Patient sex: M
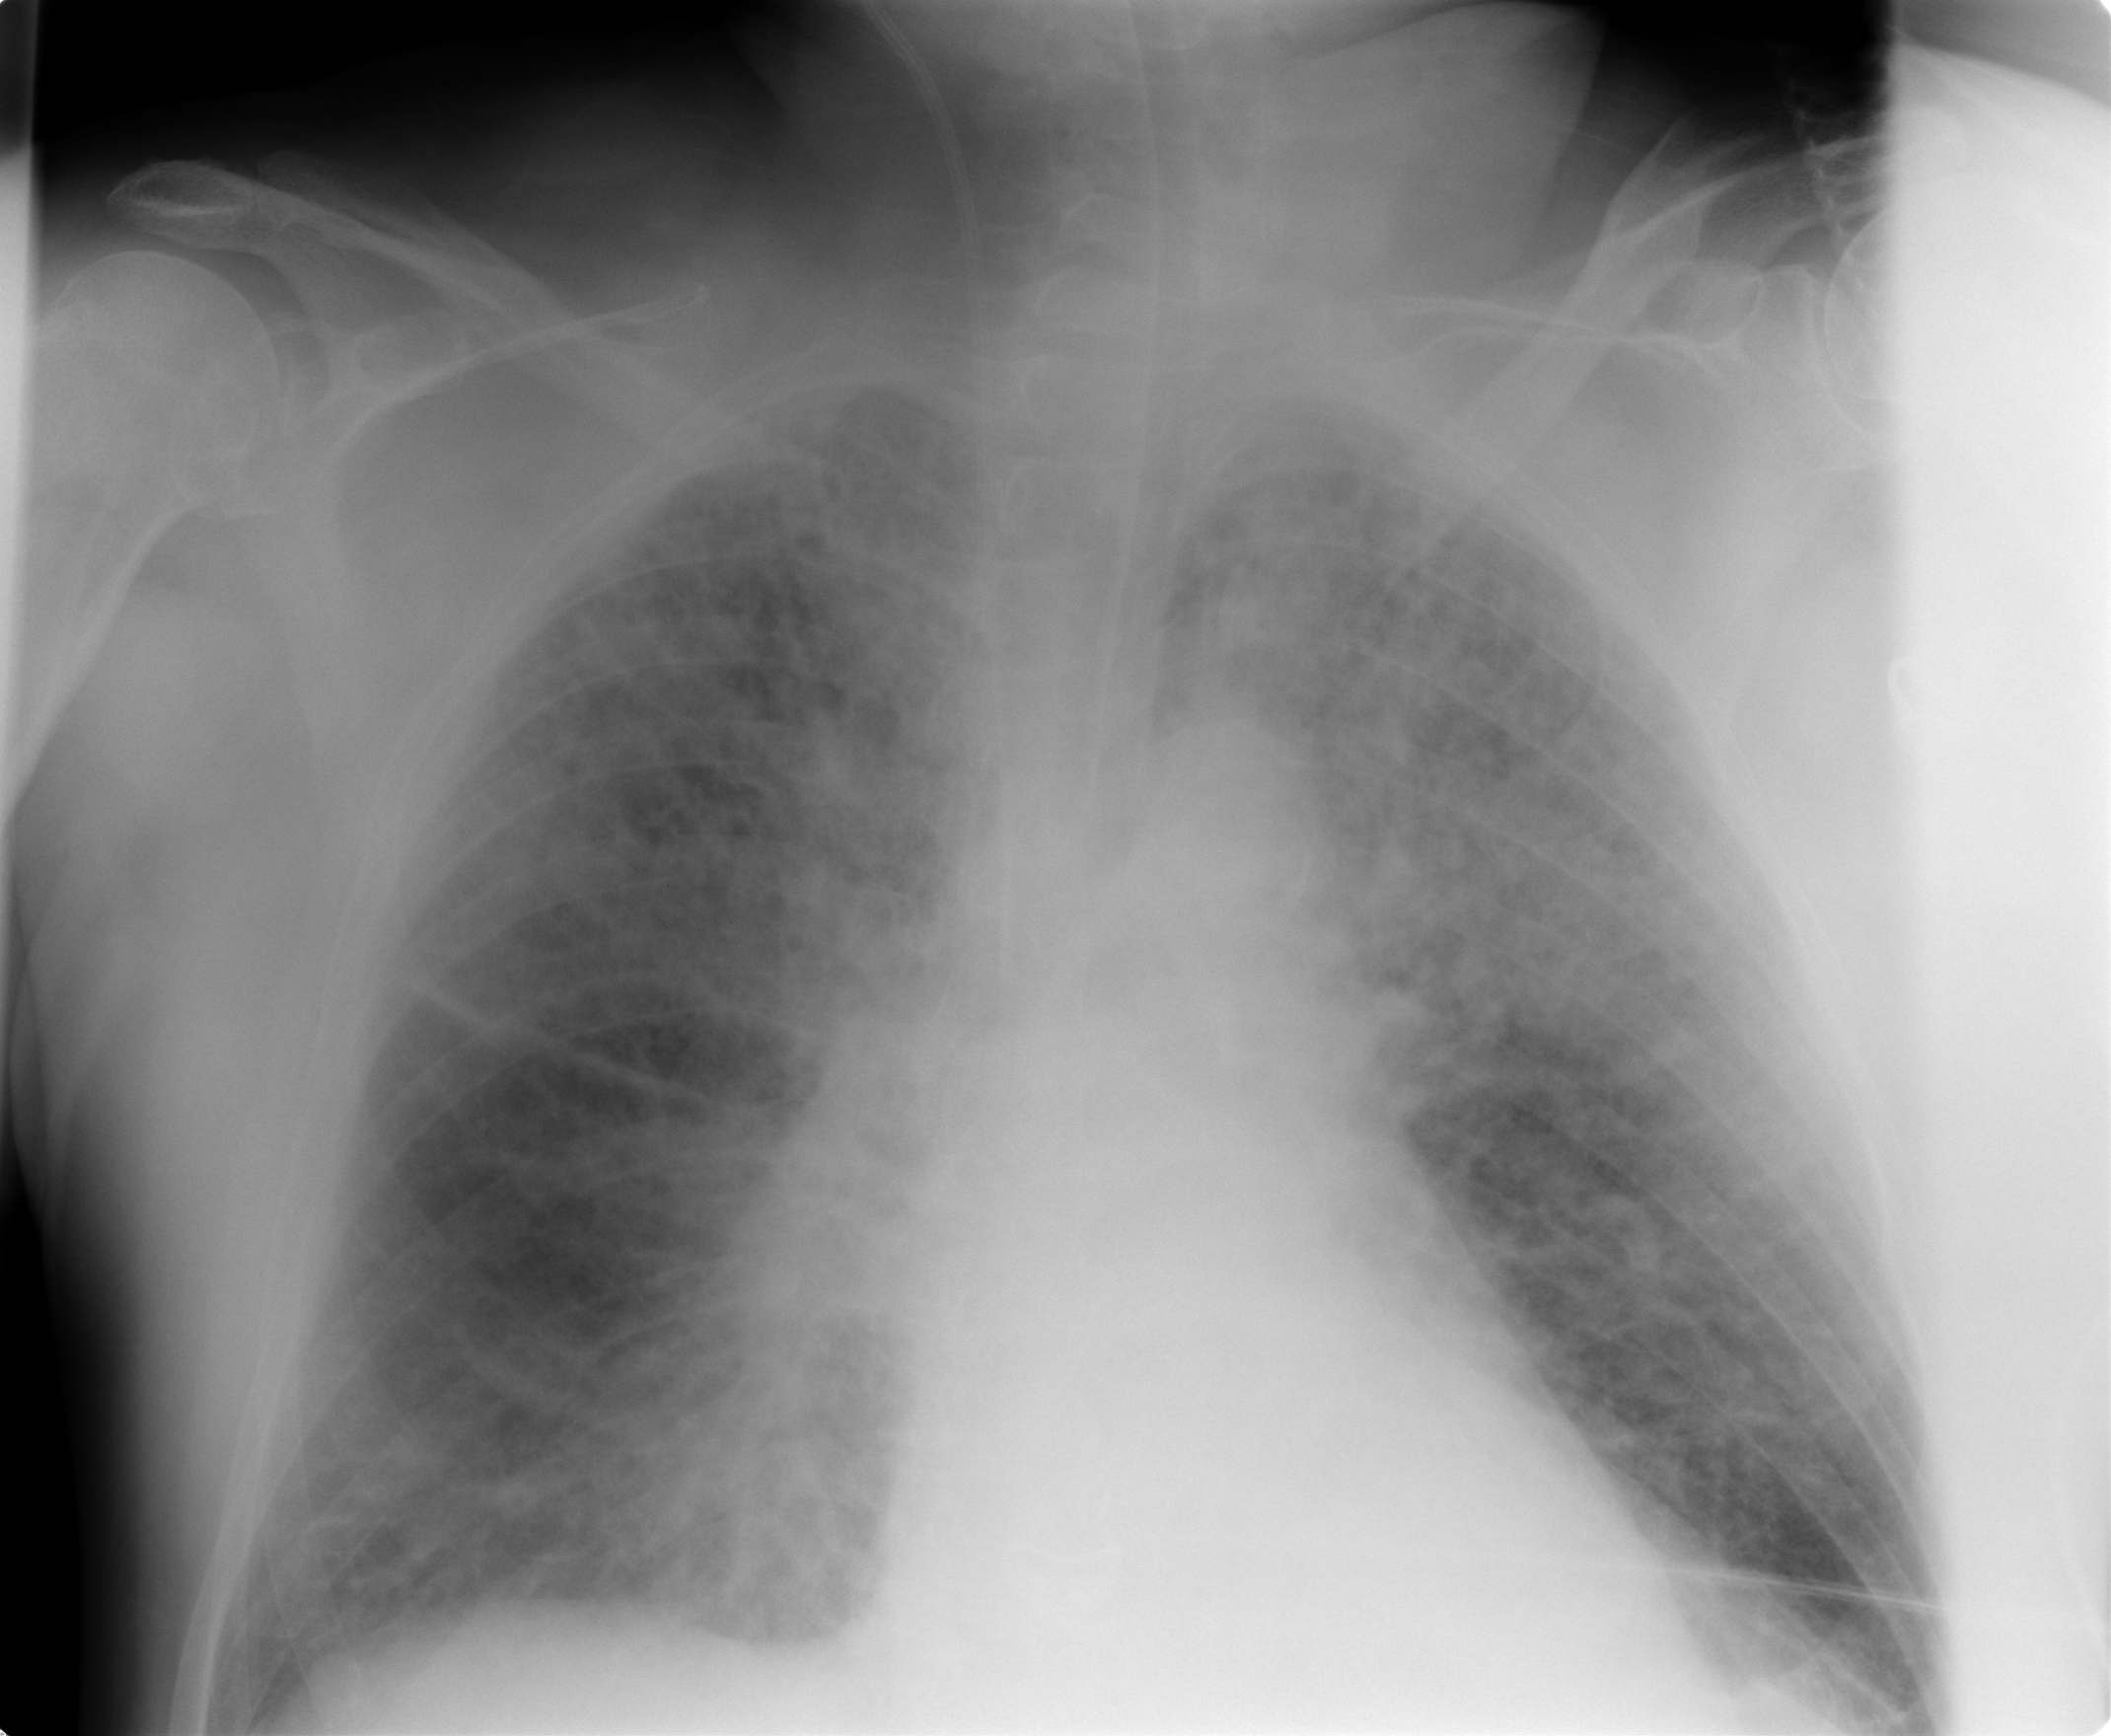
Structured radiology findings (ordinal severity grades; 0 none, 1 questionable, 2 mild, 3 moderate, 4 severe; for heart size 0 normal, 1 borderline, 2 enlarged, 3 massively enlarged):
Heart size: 0
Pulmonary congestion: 0
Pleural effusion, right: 3
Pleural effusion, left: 3
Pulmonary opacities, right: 0
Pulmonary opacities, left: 0
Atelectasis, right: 3
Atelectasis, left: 3